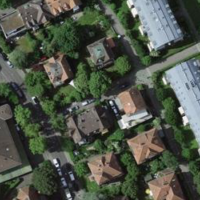
EUNIS habitat code: 55
Species observed at this site:
Graphocephala fennahi
Actinidia chinensis
Symphoricarpos albus